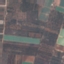
Land use / land cover: PermanentCrop